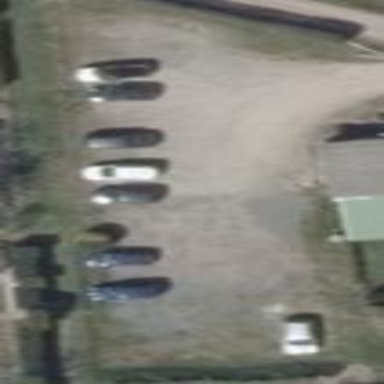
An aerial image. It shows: Parking area with surface.